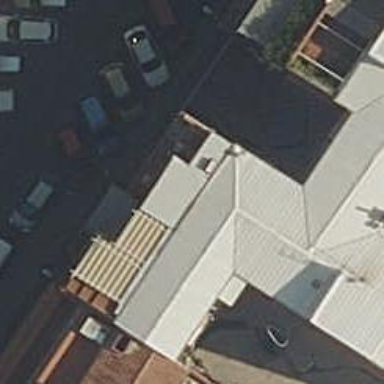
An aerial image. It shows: Clothing store.